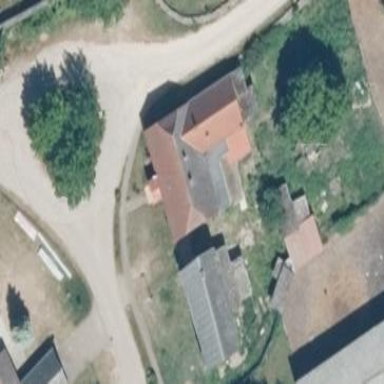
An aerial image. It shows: Detached building with half-hipped roof shape.